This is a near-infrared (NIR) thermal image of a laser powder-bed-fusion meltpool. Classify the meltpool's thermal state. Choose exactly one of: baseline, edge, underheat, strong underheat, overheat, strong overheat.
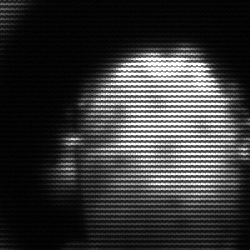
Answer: baseline